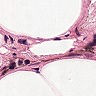
Metastatic tissue present: no